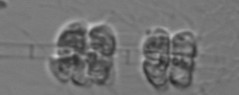
Label: Leptocylindrus_mediterraneus